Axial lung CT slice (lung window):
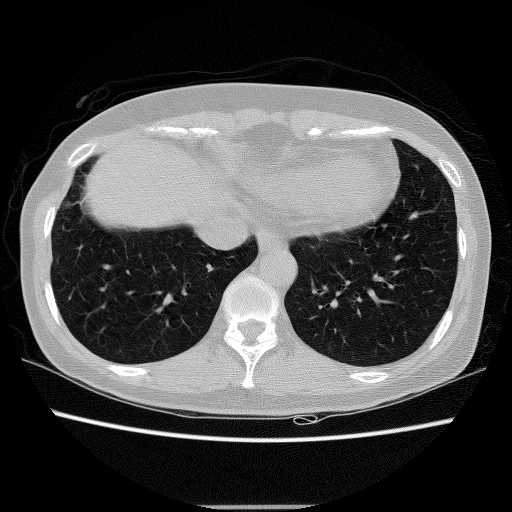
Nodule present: no